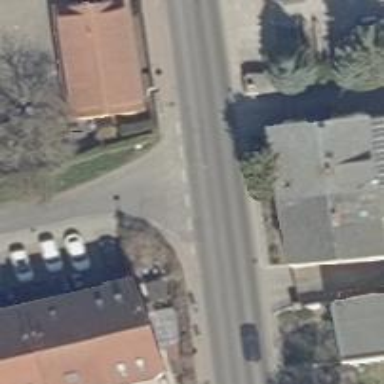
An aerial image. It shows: Living street with asphalt surface and sidewalk on the left.